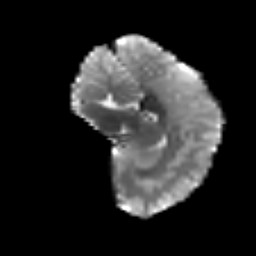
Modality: T2w
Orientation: sagittal
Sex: male
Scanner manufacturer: siemens
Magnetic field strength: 3 T
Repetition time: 5 s
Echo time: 0.071 s